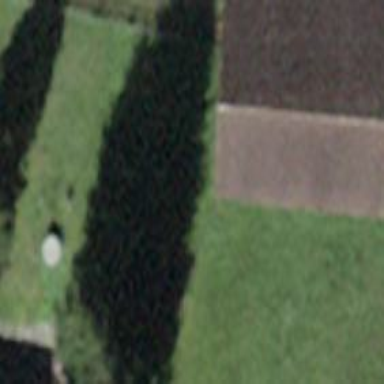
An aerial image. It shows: Shed.